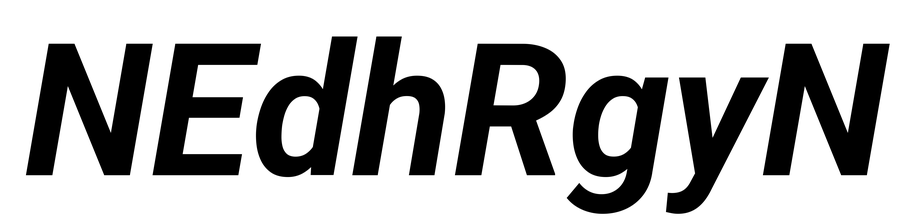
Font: Roboto-Italic_Bold_Italic